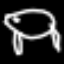
Label: frog